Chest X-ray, AP view. Patient: 54 years old, sex M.
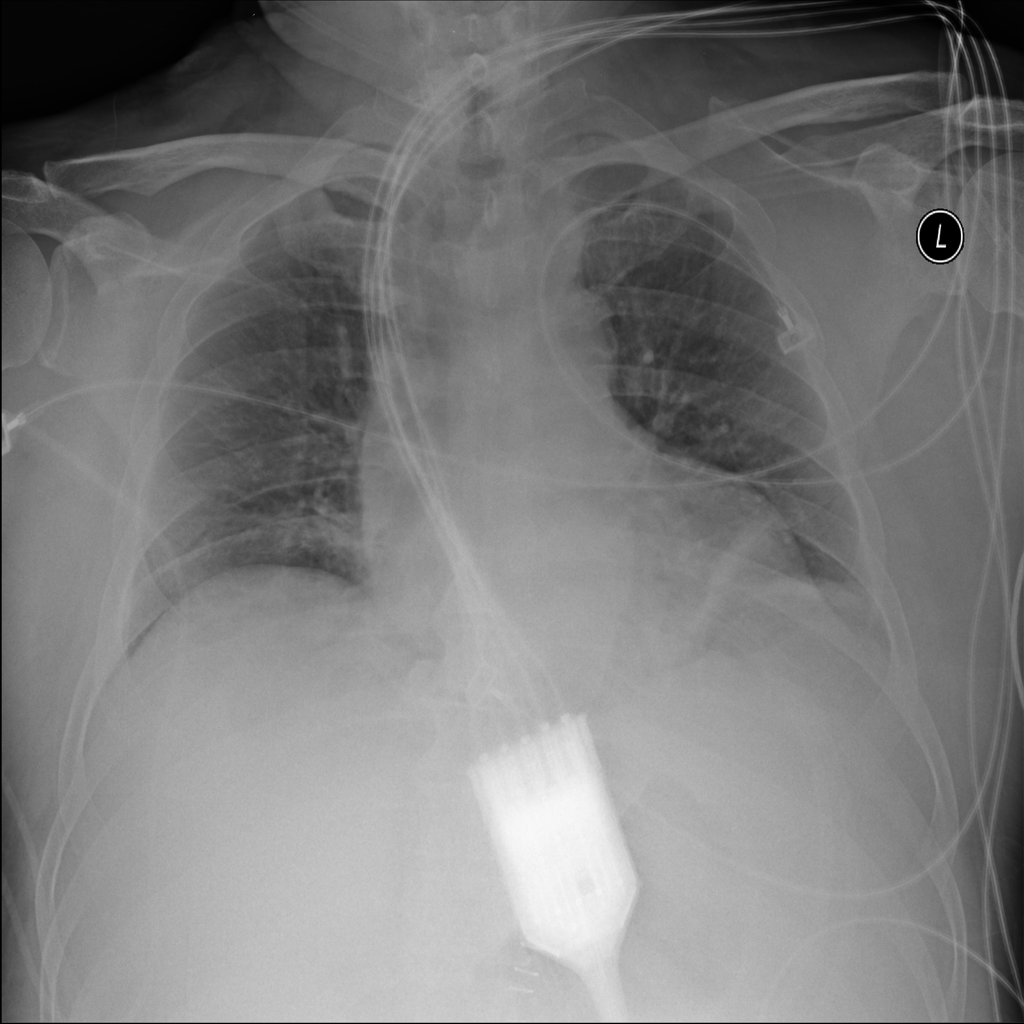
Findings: Atelectasis